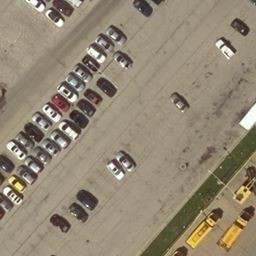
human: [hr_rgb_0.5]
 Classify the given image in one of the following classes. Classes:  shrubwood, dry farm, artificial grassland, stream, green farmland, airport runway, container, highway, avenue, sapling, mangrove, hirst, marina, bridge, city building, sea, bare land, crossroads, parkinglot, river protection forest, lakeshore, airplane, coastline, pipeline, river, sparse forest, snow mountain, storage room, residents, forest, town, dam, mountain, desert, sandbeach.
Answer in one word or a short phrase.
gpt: parkinglot